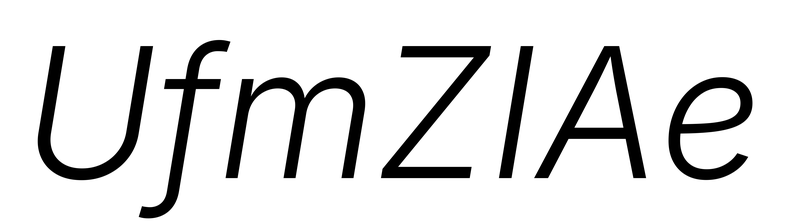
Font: Inter-Italic_Light_Italic